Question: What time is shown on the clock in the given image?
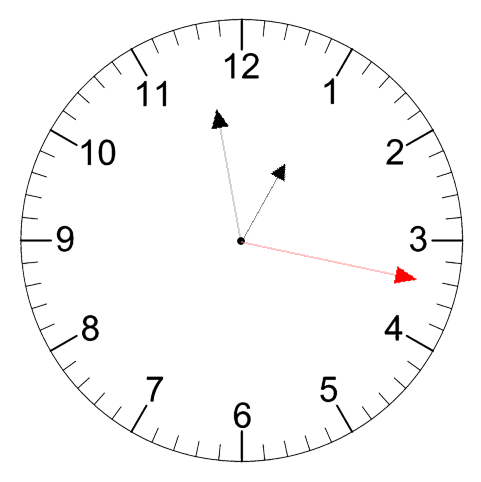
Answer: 12:58:17